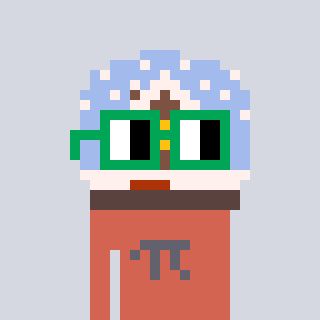
a pixel art character with square green glasses, a snow globe-shaped head and a peachy-colored body on a cool background